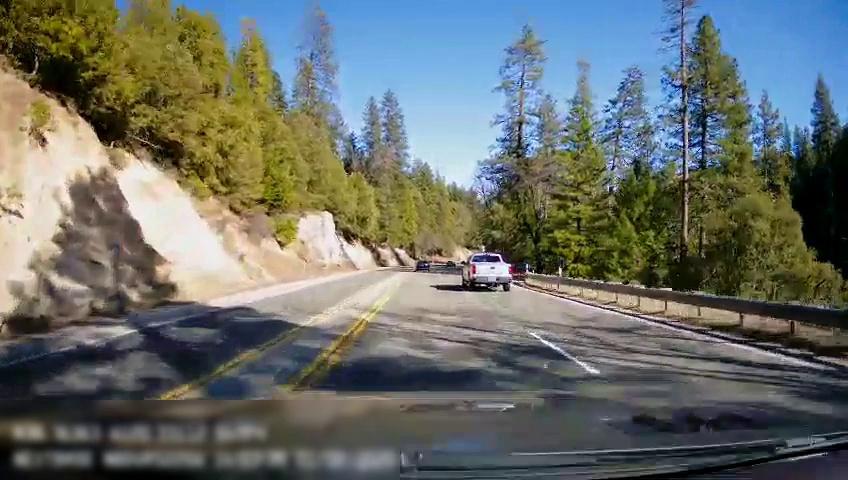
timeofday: Day
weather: Sunny
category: Drivable Space
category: Vehicles | Car
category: Vehicles | Truck
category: Lanes | Opposite Lane
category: Lanes | Opposite Lane
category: Lanes | Current Lane
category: Lanes | Alternate Lane
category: Lanes | Opposite Lane
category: Lanes | Current Lane
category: Lanes | Current Lane